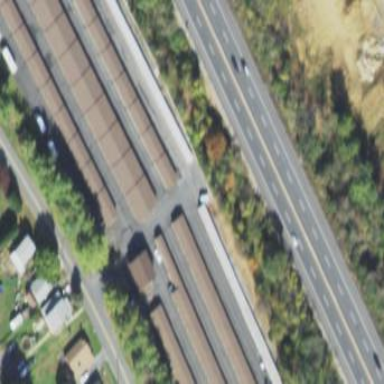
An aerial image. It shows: Building housing storage rental shop.